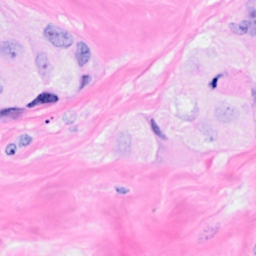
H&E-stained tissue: Breast